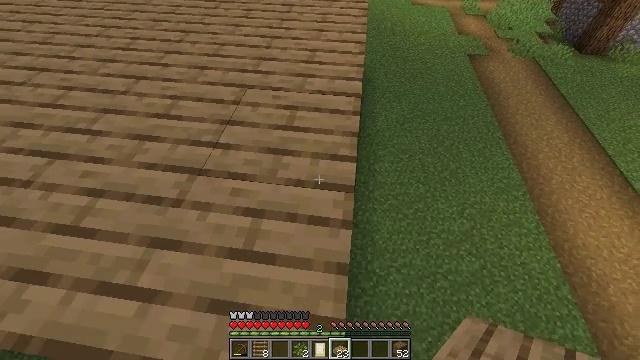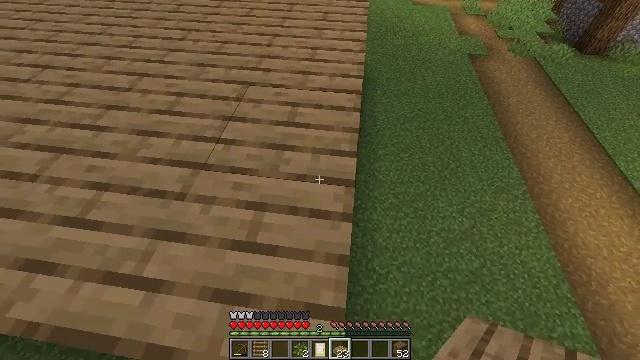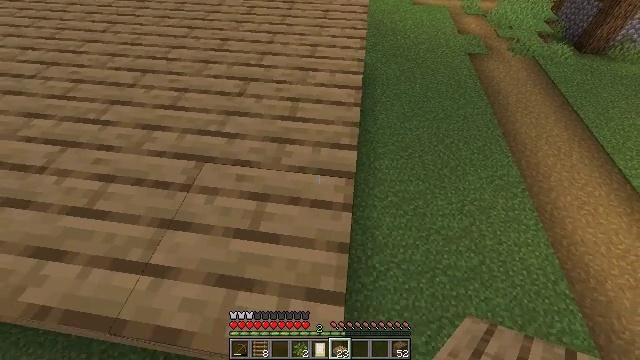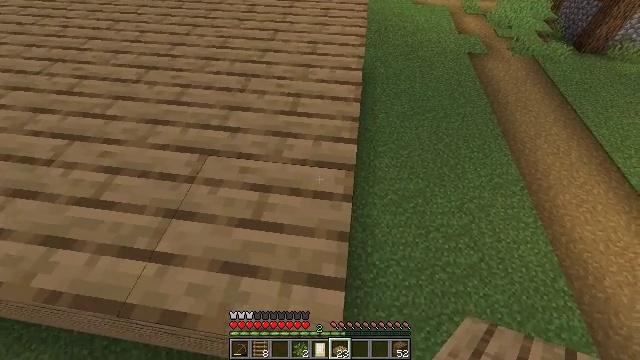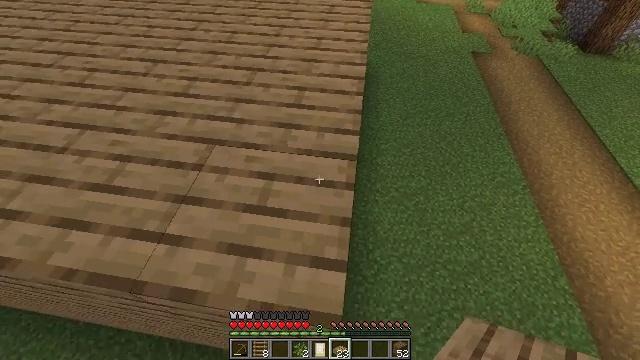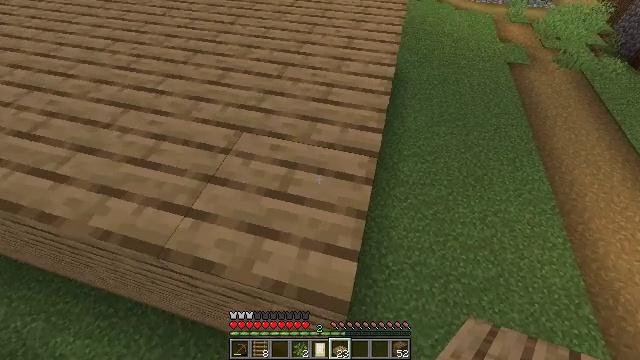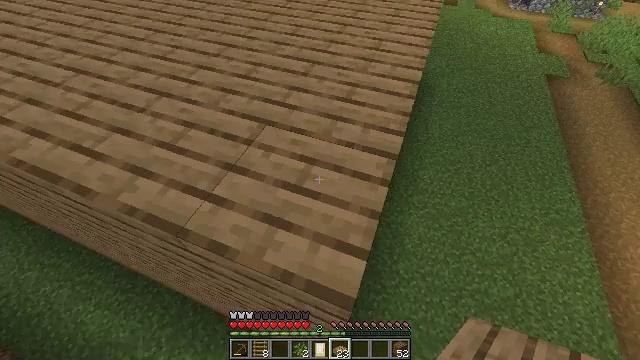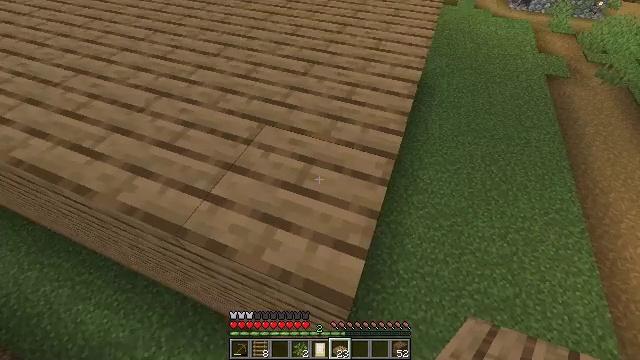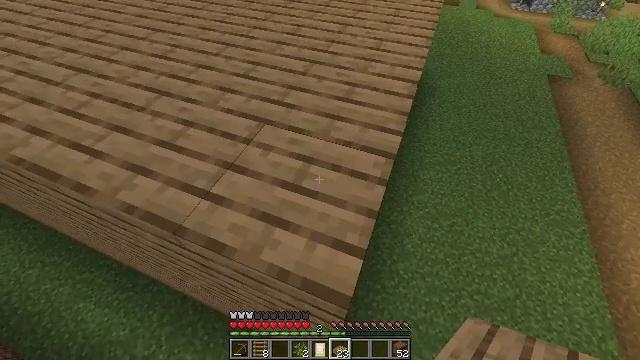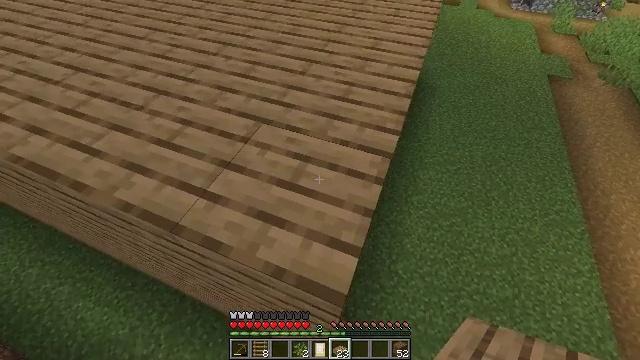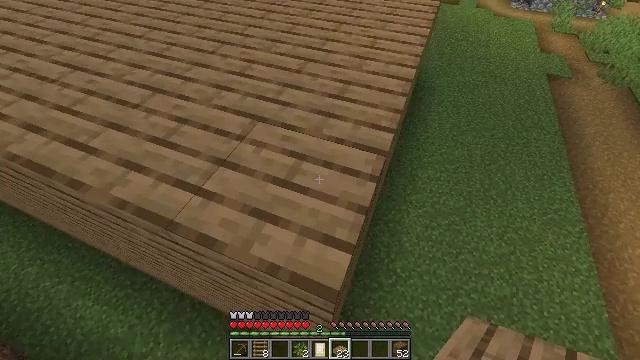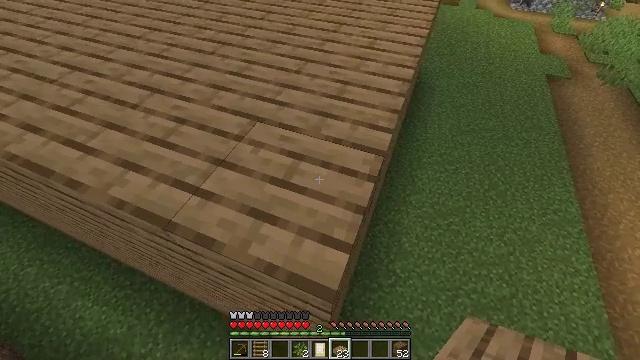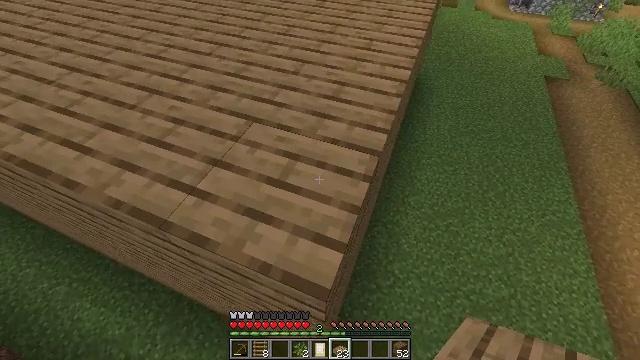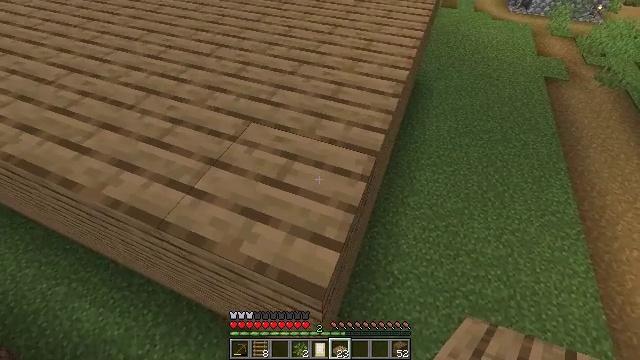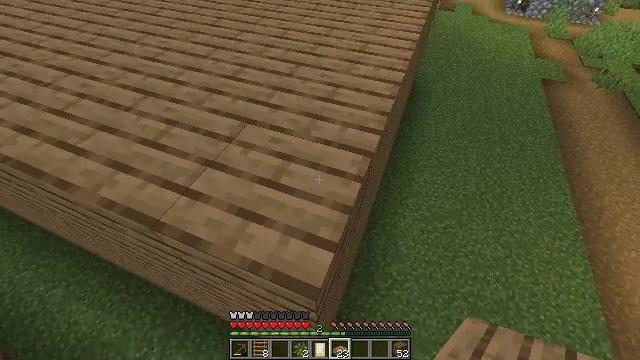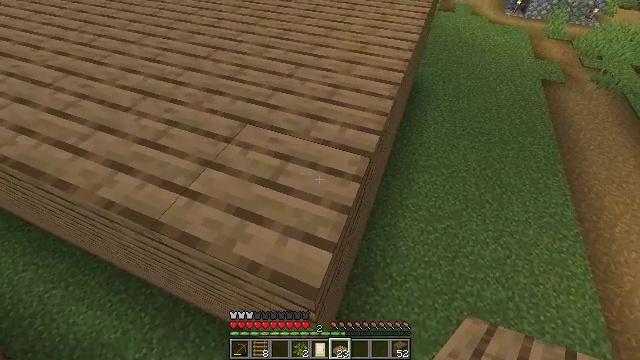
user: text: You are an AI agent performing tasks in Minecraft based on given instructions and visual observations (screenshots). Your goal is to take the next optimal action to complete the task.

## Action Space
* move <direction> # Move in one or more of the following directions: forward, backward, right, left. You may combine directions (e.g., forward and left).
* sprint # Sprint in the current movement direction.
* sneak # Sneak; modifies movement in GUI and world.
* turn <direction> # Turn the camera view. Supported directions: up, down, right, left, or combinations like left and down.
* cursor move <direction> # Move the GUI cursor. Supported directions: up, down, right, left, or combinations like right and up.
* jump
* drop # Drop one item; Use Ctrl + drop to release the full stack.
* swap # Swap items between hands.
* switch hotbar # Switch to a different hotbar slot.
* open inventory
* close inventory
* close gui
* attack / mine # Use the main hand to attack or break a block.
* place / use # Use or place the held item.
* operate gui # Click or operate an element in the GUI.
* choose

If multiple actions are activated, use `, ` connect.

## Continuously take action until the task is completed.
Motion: motion action
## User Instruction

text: Drop an oak slab.
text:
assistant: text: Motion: move back, sneak
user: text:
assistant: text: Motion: move back, sneak
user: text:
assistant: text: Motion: move back, sneak
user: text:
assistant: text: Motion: move back, sneak
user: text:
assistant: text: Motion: move back, sneak, turn left
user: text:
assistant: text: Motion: move back, sneak, turn left
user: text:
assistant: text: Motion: move back, sneak
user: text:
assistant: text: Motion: move back, sneak
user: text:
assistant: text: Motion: move back, sneak
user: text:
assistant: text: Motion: move back, sneak
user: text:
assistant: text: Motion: move back, sneak
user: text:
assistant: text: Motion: move back, sneak
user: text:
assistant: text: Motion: move back, sneak
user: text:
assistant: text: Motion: move back, sneak
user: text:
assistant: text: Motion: move back, sneak
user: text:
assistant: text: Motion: move back, sneak
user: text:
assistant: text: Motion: move back, sneak, turn left
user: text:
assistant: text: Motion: move back, sneak, turn left
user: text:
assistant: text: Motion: sneak, turn left
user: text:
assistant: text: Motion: sneak, turn left and down
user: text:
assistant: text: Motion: sneak, turn left and down
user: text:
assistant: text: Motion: sneak, turn left and down
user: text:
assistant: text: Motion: sneak, turn left and down
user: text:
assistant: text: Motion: sneak
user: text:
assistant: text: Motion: sneak
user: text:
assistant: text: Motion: sneak
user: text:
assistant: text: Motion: sneak
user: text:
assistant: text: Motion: sneak
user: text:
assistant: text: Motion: sneak
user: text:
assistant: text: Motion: sneak, turn left